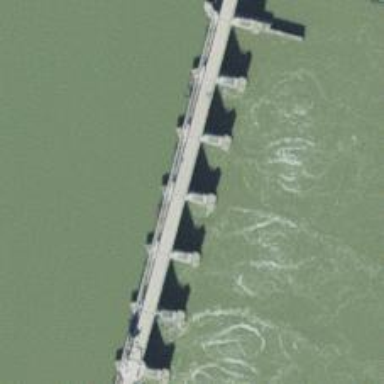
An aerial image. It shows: Bridge supported by pillars.